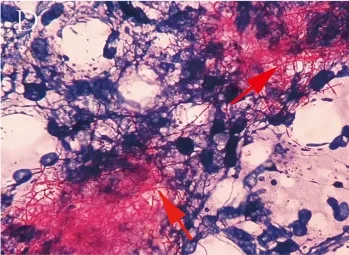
Nocardia vulneris by weak acid fast staining.
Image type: pathology (h&e)